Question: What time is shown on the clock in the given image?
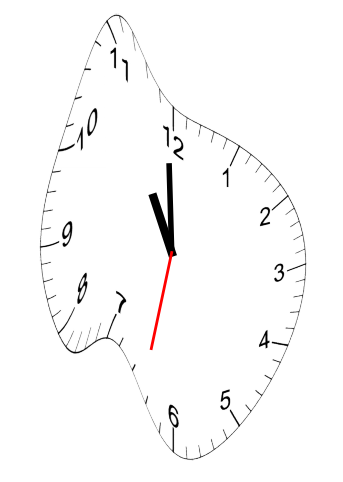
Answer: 10:59:32